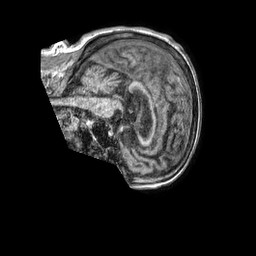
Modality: T1w
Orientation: sagittal
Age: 86
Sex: female
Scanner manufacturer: philips
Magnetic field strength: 1.5 T
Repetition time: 0.008017 s
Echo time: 0.003743 s